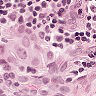
Metastatic tissue present: yes